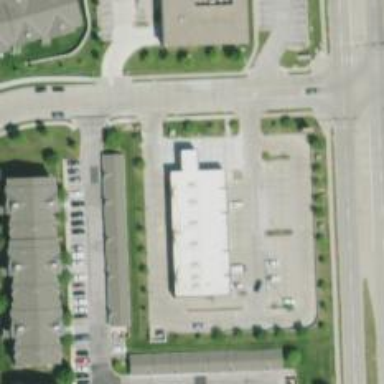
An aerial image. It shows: Pharmacy providing healthcare services.